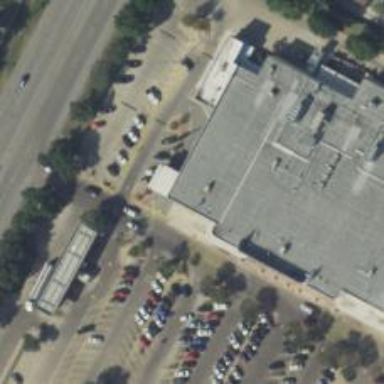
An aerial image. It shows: Pharmacy providing healthcare services.